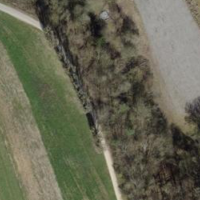
EUNIS habitat code: 52
Species observed at this site:
Pholidoptera griseoaptera